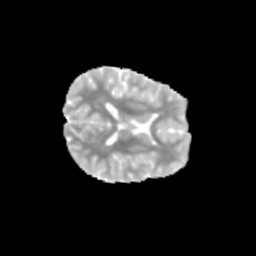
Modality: MD
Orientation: axial
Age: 12
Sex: female
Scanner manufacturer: siemens
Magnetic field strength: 3 T
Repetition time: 3.8 s
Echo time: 0.07 s